Field crop: tomato
Growth stage: 1
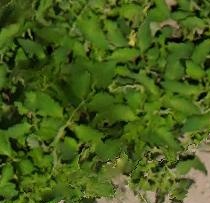
Species: tomato